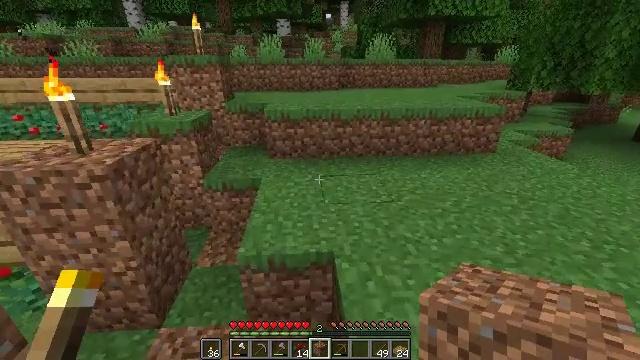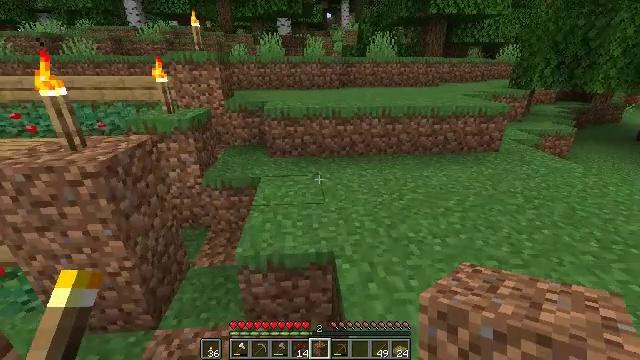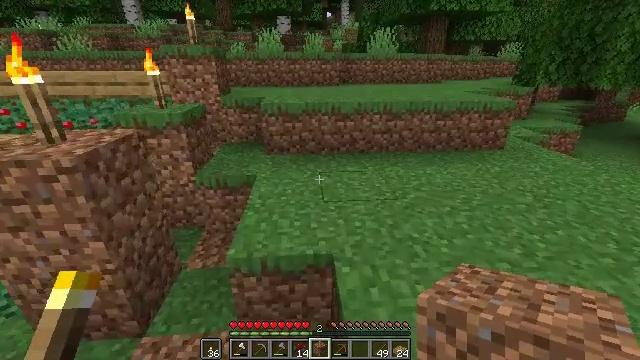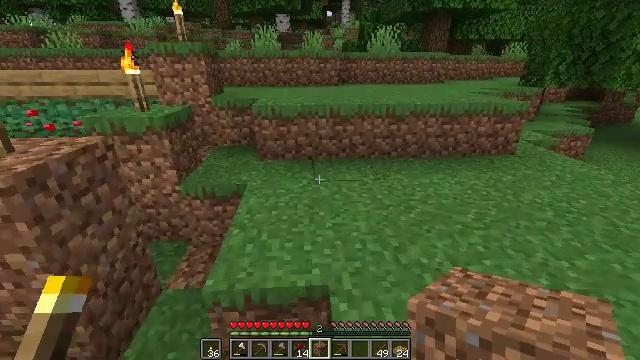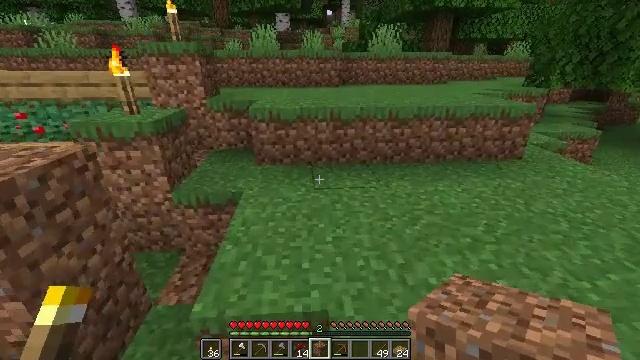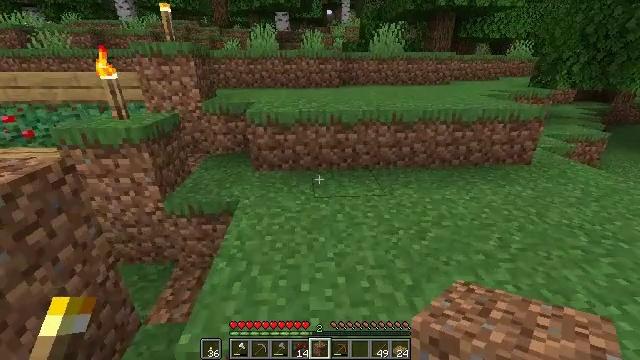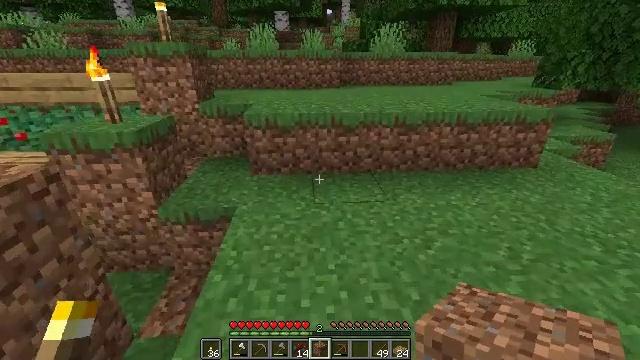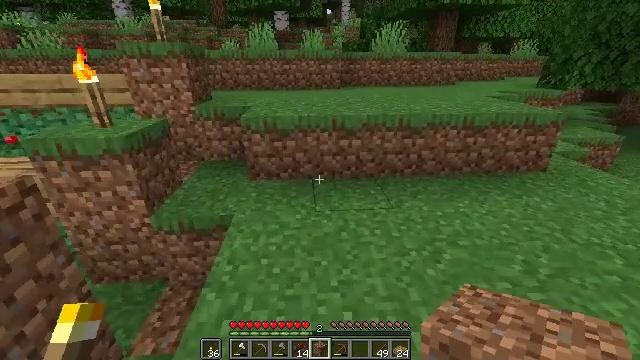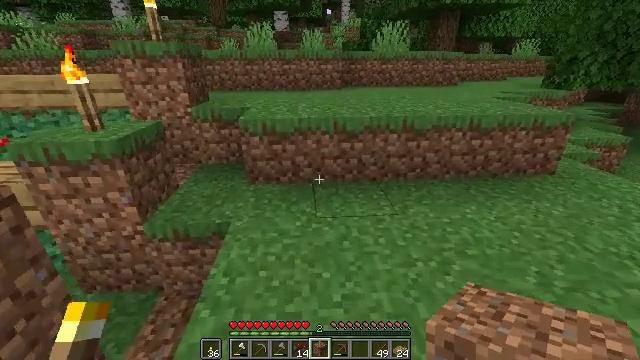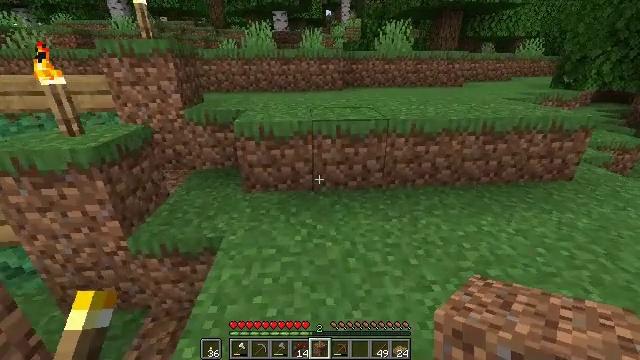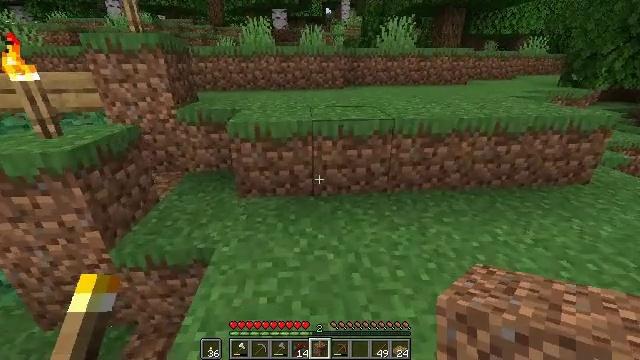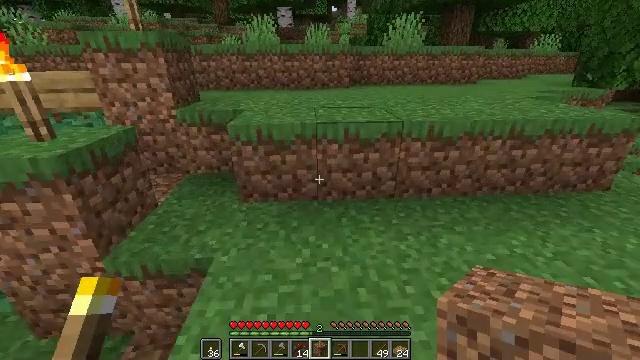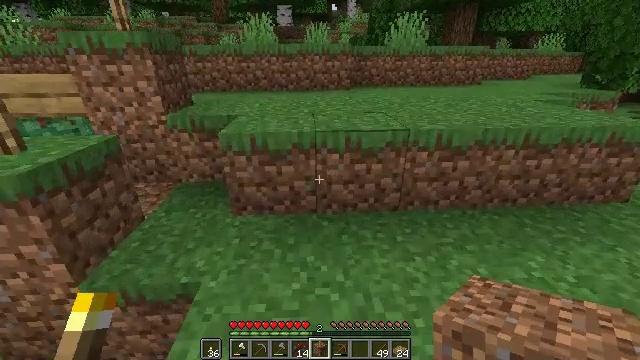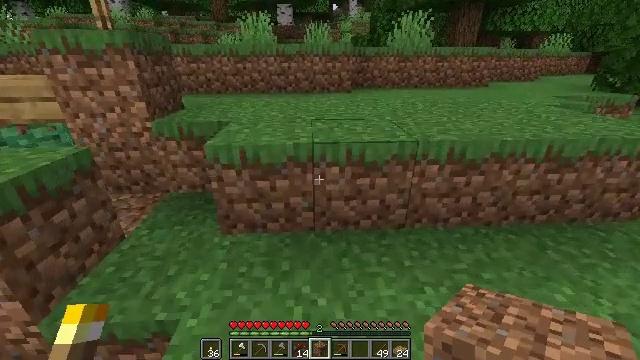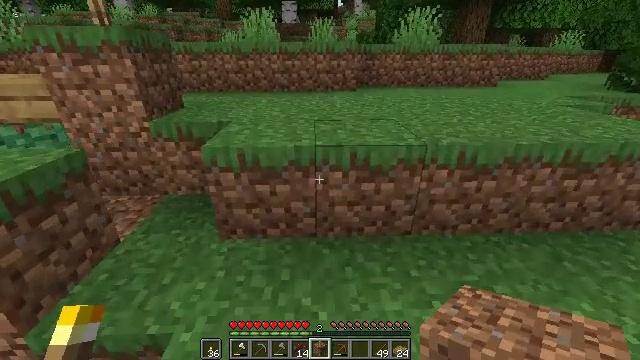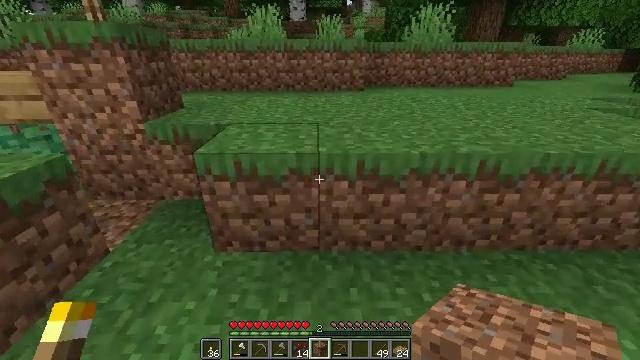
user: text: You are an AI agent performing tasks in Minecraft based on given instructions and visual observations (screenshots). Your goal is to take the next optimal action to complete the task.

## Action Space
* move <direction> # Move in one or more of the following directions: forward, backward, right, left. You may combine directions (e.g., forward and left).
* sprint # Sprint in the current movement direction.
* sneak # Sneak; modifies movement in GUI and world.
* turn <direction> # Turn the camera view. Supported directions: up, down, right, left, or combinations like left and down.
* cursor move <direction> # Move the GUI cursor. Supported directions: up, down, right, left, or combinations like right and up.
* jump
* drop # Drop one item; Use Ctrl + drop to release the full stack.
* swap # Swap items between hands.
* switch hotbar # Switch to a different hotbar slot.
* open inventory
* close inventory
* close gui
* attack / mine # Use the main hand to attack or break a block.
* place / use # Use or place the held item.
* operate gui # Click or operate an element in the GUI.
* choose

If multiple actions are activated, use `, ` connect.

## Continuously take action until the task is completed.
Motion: motion action
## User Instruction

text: Break the sweet berry bush to collect berries.
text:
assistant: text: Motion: move forward
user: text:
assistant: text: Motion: move forward
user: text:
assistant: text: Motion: move forward
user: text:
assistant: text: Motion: move forward
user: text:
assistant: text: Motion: move forward
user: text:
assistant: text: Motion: move forward
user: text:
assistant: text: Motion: move forward
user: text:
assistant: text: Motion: move forward
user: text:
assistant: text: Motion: move forward
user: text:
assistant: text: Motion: move forward
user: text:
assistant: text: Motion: move forward, turn left
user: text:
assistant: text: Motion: move forward
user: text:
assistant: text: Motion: move forward
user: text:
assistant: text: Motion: move forward
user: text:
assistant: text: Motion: move forward, turn left
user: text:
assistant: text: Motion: move forward, turn left, jump
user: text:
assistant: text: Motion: move forward, turn left, jump
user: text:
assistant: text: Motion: move forward, jump
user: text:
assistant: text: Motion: move forward, jump
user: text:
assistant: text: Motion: move forward, jump
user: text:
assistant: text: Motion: move forward, turn left
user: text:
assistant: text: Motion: move forward, turn left
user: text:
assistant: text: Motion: turn left
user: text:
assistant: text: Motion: no_op
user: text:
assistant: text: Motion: no_op
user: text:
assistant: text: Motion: no_op
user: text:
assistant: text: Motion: no_op
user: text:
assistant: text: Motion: no_op
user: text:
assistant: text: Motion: no_op
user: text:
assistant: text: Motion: no_op